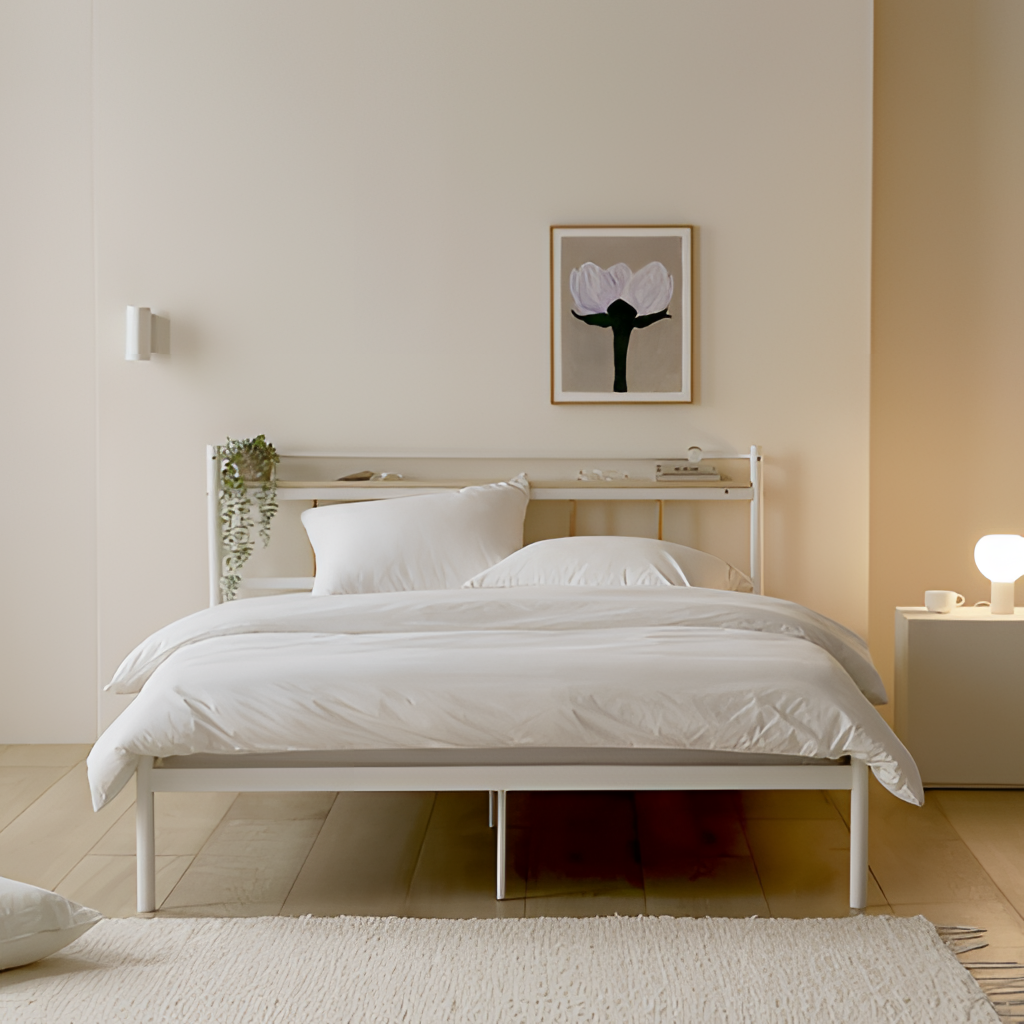
bedroom, white metal bed, paint wallpaper, with solid pattern, wood flooring, with plank pattern, modern